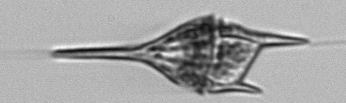
Label: Tripos_lineatus